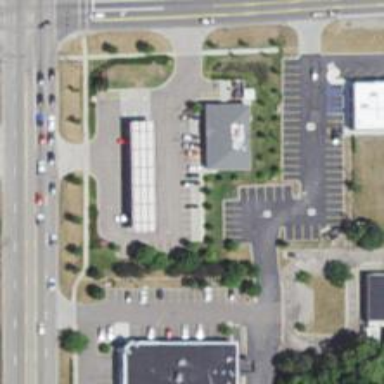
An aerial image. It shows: Convenience shop.